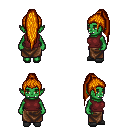
a pixel art fantasy rpg character, female body template, orc, green skin, maroon sleeveless shirt, robe skirt, dark blonde extra-long topknot hairstyle, gray slippers, four views (front, back, left, right), 2x2 character sprite sheet, small pixel art, hard edges, no anti-aliasing